Aerial crown-view tile of a tropical tree (Barro Colorado Island, Panama), acquired 20241112:
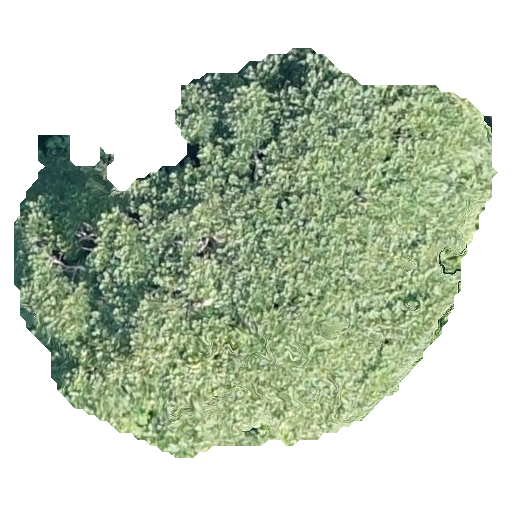
Species: Jacaranda copaia
GBIF accepted scientific name: Jacaranda copaia
Crown area: 212.665 m²